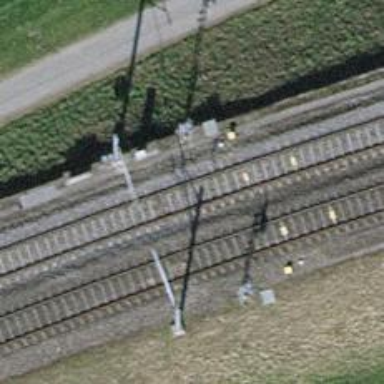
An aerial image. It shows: Railway signal.